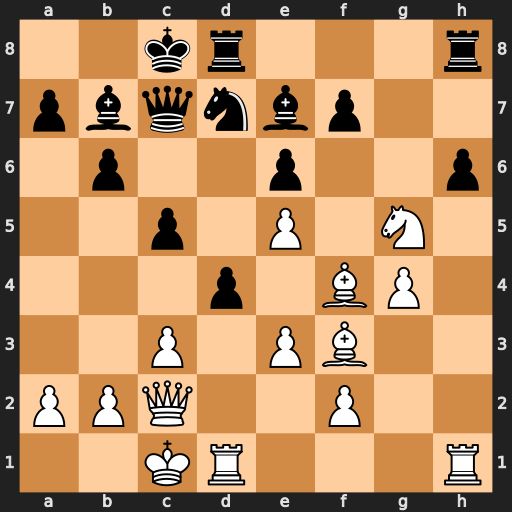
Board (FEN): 2kr3r/pbqnbp2/1p2p2p/2p1P1N1/3p1BP1/2P1PB2/PPQ2P2/2KR3R
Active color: w
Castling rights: -
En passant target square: -
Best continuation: Bxb7+ Qxb7 Nxf7